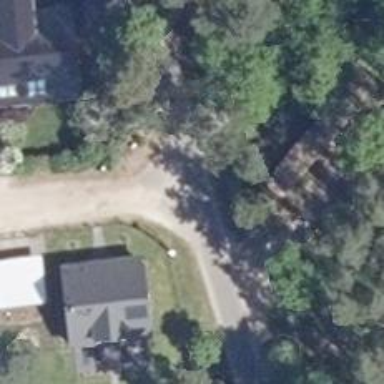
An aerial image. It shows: Residential road with asphalt surface and no sidewalks.